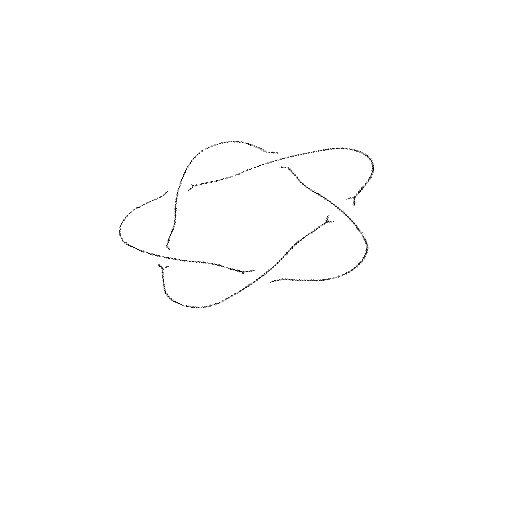
Crossing number: 5